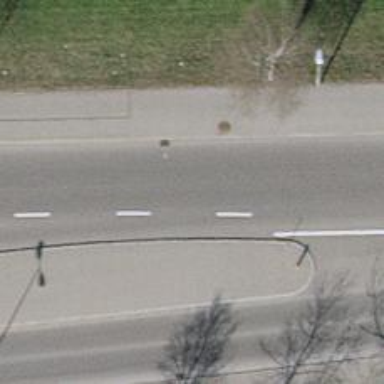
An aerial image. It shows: Primary highway with separate asphalt sidewalks and cycleways.